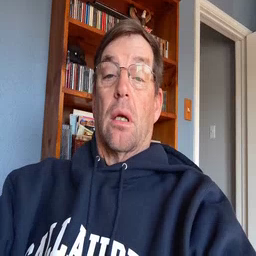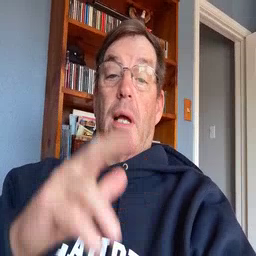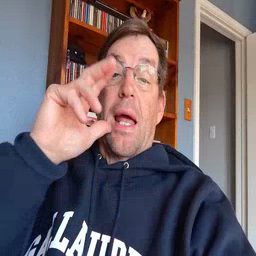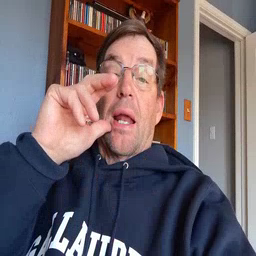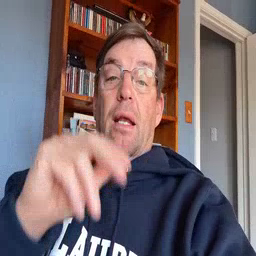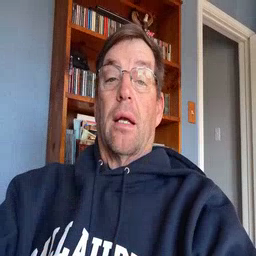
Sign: hen